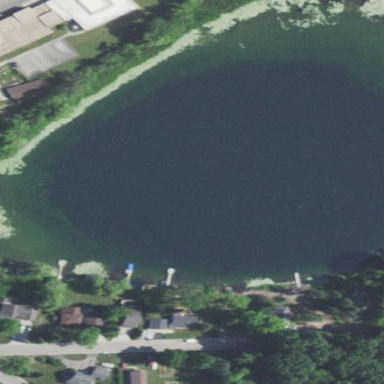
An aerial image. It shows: Serene lake surrounded by nature.